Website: lowes
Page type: delivery-shipping
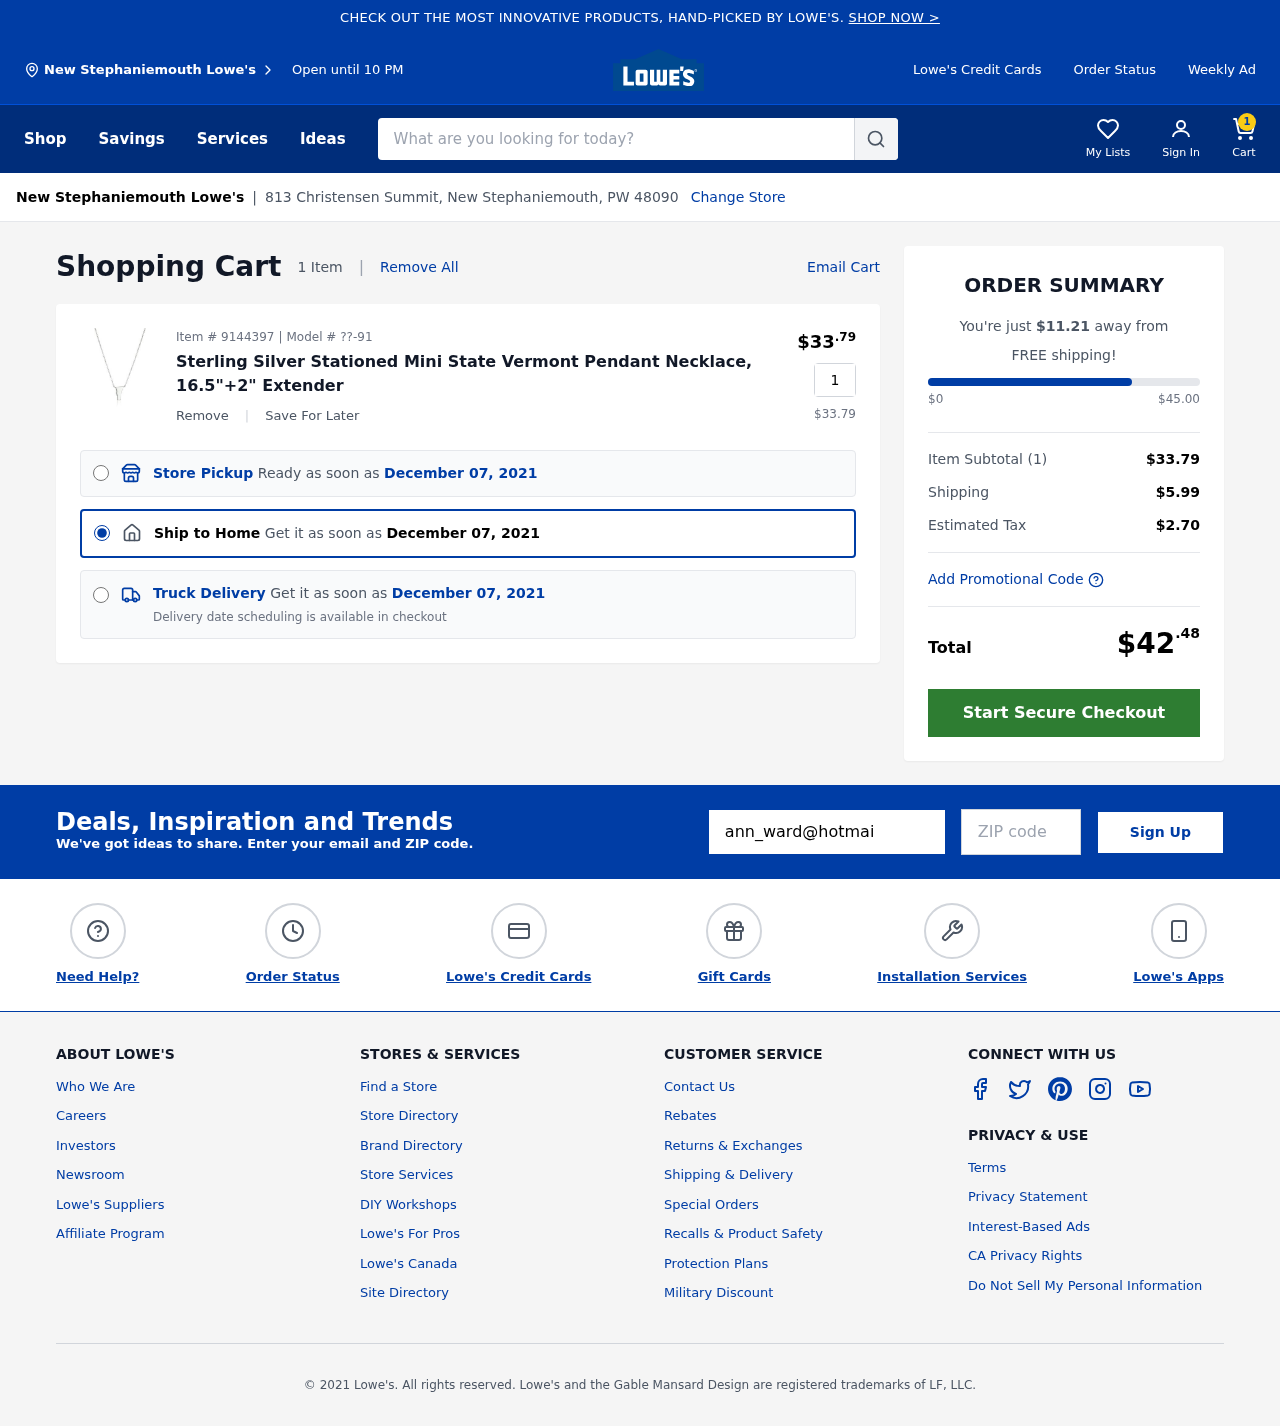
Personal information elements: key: PII_CITY
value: New Stephaniemouth
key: PII_EMAIL
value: ann_ward@hotmail.com
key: PII_POSTCODE
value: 48090
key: PII_STREET
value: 813 Christensen Summit
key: PII_CITY2
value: New Stephaniemouth
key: PII_CITY_STATE_ZIP
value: New Stephaniemouth, PW 48090
Product elements: key: PRODUCT1_NAME
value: Sterling Silver Stationed Mini State Vermont Pendant Necklace, 16.5"+2" Extender
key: PRODUCT1_PRICE
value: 33.79
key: PRODUCT1_QUANTITY
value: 1
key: PRODUCT1_MODEL
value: ??-91
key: PRODUCT1_PRICE2
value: $33.79
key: PRODUCT1_ITEM_NUMBER
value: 9144397
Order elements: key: ORDER_NUM_ITEMS
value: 1
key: ORDER_DELIVERY_DATE
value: December 07, 2021
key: ORDER_DELIVERY_DATE2
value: December 07, 2021
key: ORDER_DELIVERY_DATE3
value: December 07, 2021
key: AMOUNT_TO_FREE_SHIPPING
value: $11.21
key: ORDER_SUBTOTAL
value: $33.79
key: ORDER_SHIPPING_COST
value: $5.99
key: ORDER_TAX
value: $2.70
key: ORDER_TOTAL
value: $42.48
Search elements: key: HEADER_SEARCH
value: What are you looking for today?